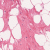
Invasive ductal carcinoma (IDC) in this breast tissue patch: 0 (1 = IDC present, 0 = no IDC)